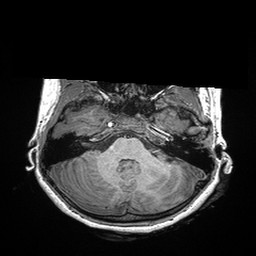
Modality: T1w
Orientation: coronal
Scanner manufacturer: siemens
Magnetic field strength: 3 T
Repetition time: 2.3 s
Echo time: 0.00298 s